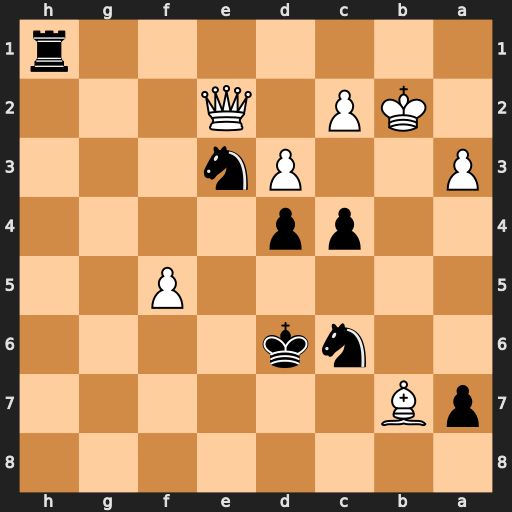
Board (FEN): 8/pB6/2nk4/5P2/2pp4/P2Pn3/1KP1Q3/7r
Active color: b
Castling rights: -
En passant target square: -
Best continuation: Nd1+ Qxd1 Rxd1